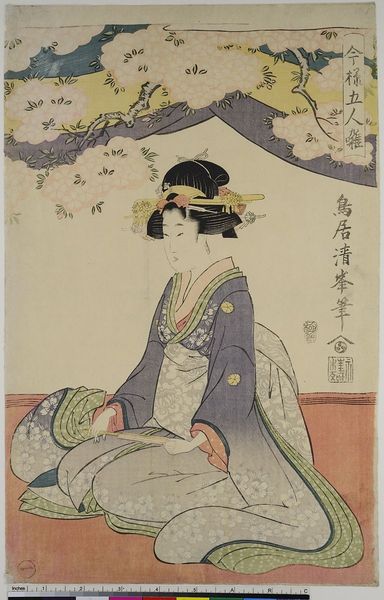
Titel: Fünf moderne Musikantinnen
Künstler: Torii Kiyomitsu II
Standort: Hamburg
Institution: Museum für Kunst und Gewerbe Hamburg
Schlagwörter: baum, fächer, ast, strauch, musik, musiker, holzschnitt, japan, tee, zweig, geisha, druckgraphik, druckgrafik, zeit, kirschbaum, farbholzschnitt, musikinstrumente, kimono, edo, reproduktionen, druckerzeugnisse, bäume, sträucher, kirschblüte, ukiyo